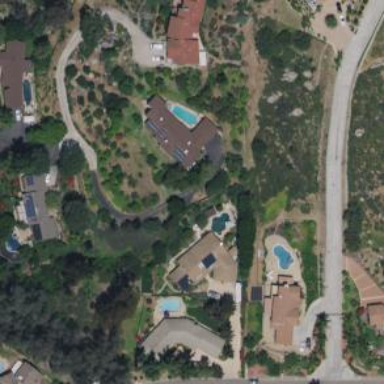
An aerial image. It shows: Driveway.